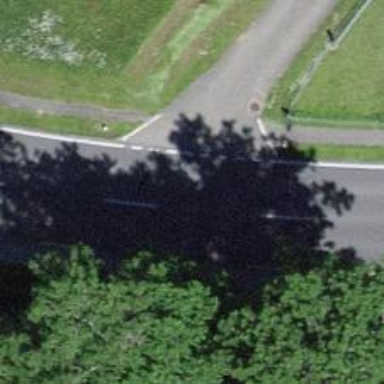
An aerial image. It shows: Secondary road with designated cycle lane on the left.